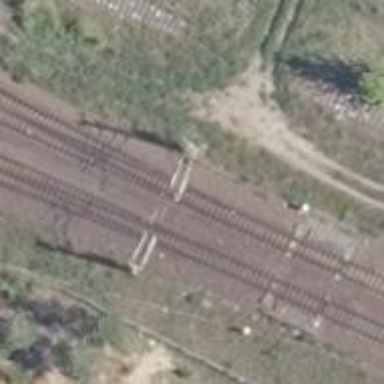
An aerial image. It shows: Railway switch.